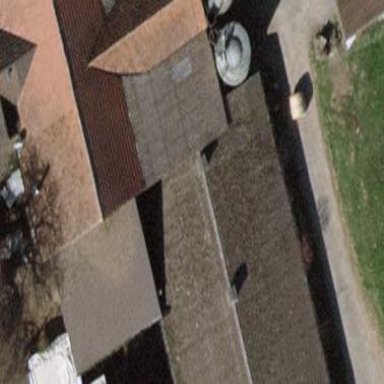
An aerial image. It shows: Gabled building.